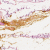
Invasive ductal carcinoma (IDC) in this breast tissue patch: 0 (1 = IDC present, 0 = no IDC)